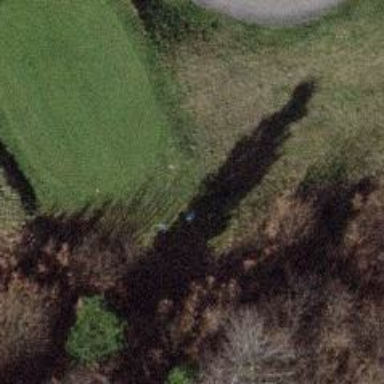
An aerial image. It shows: Grass area designated as golf tee.